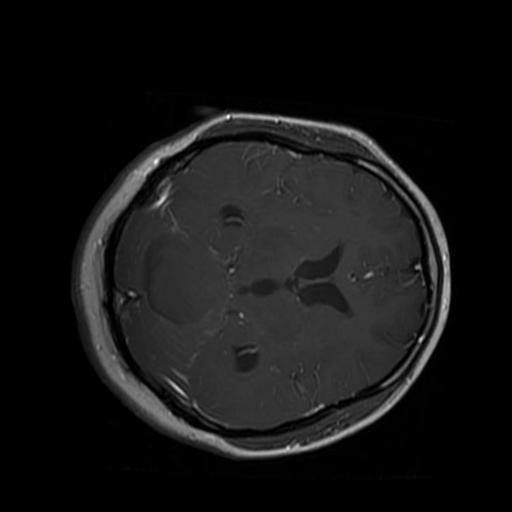
Label: brain_glioma